Question: I have the following 'df'.
Combat information result of Pokemon battles:

In my code the name of the 'df' is combat. I want to count all the possible fighting scenarios (combinations) for columns 'combat.loc[:,'First_pokemon_type':'Second_pokemon_type']'. I have tried the following line of code 'combat.groupby(by=["First_pokemon_type","Second_pokemon_type"], as_index=False).agg({"Winner_pokemon_type":"count"})', but the issue with this approach is that for pandas bug vs. dark is a different combination than dark vs.bug is there any way to solve this in python?
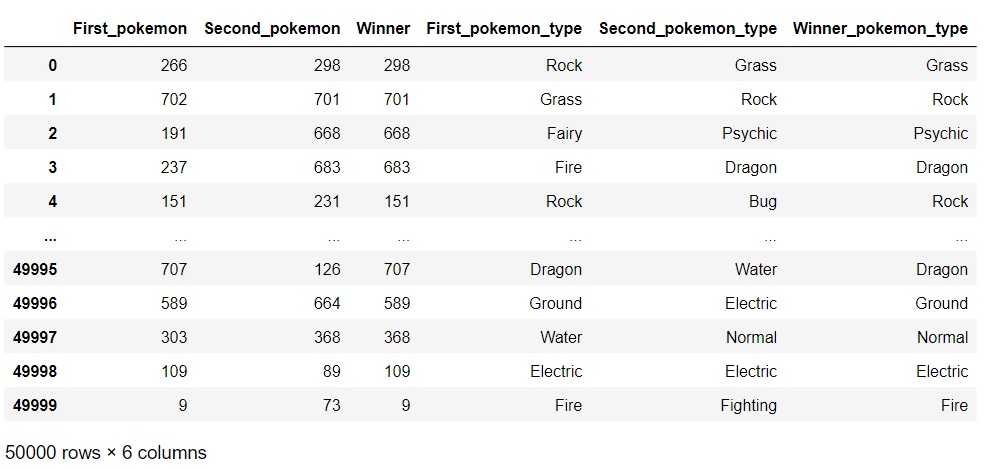
Answer: You could solve this problem using python lists.
'''
df = ...
import itertools
a = [df['First_pokemon_type'].tolist(),df['Second_pokemon_type'].tolist()]
print(list(itertools.product(*a)))
'''